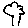
Label: tree